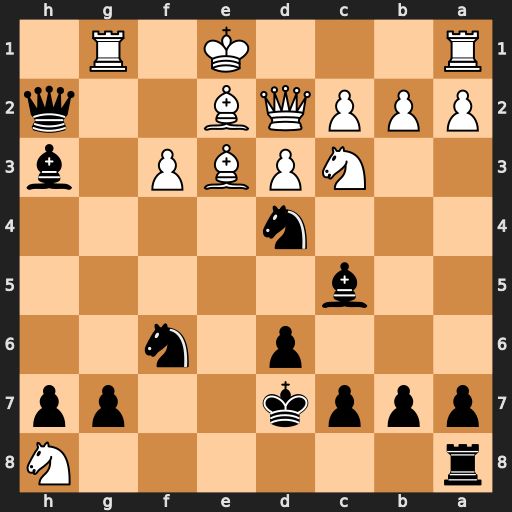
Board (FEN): r6N/pppk2pp/3p1n2/2b5/3n4/2NPBP1b/PPPQB2q/R3K1R1
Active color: b
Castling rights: Q
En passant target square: -
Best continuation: Nxc2+ Qxc2 Bxe3